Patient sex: M
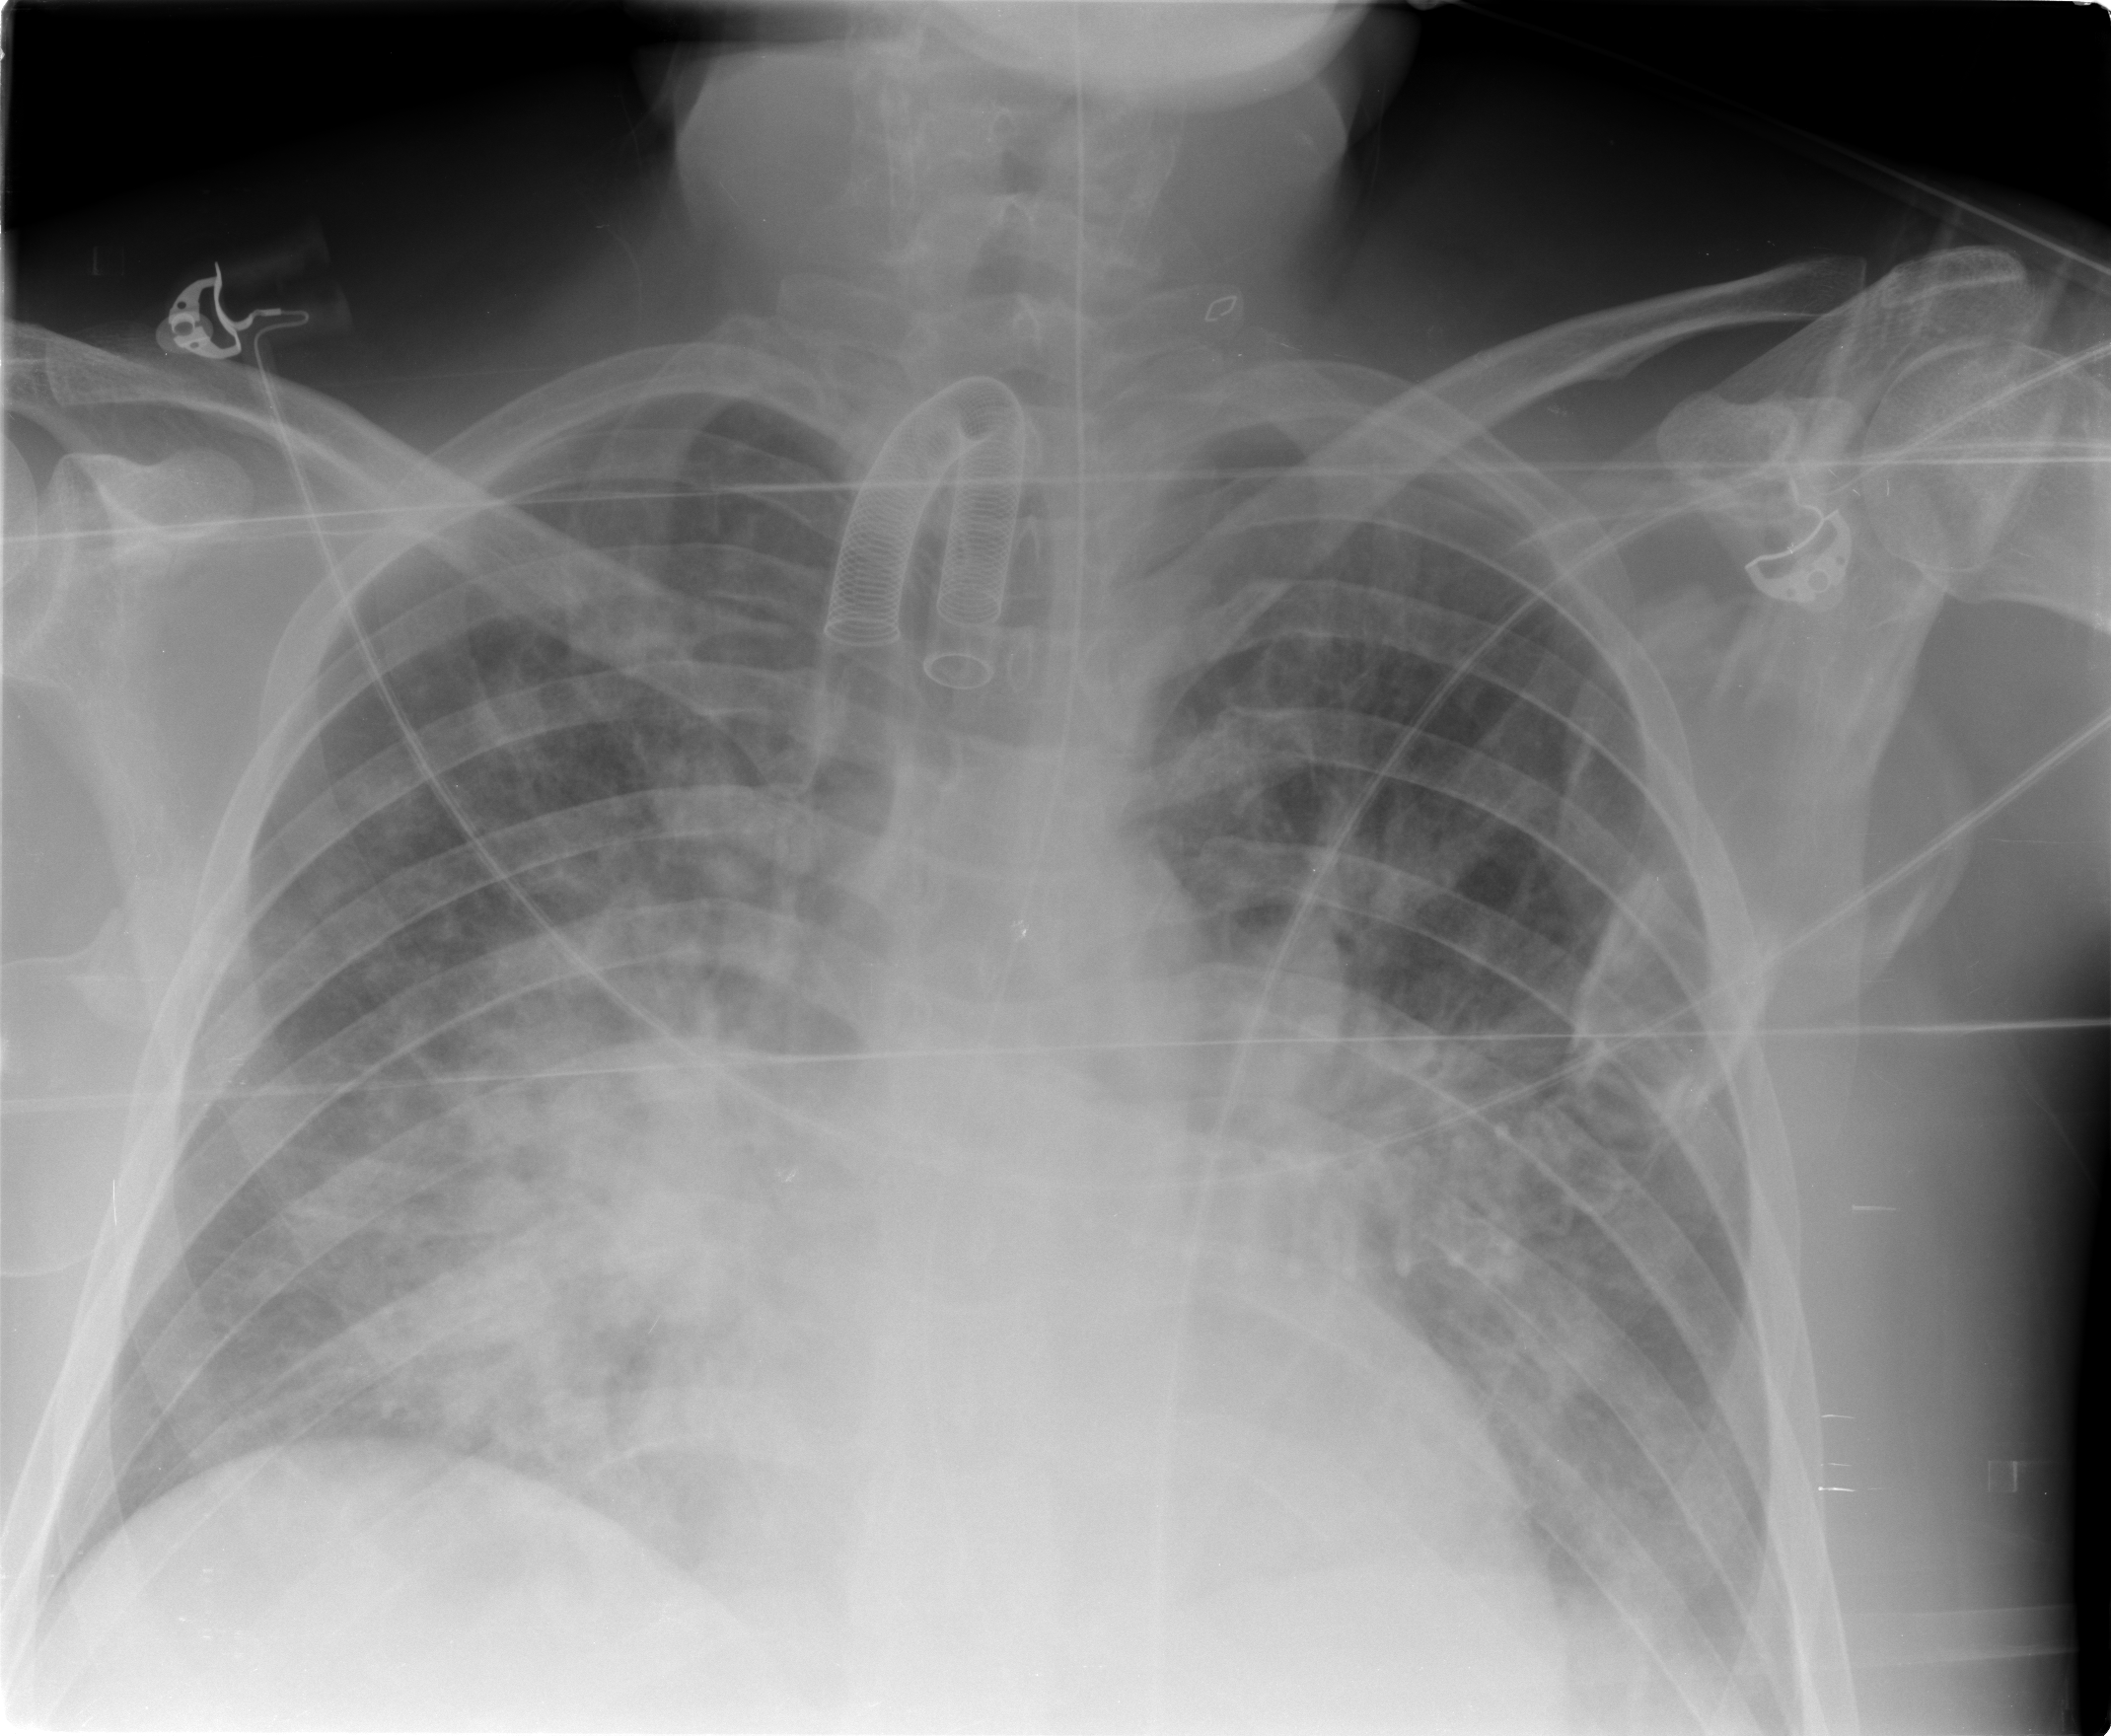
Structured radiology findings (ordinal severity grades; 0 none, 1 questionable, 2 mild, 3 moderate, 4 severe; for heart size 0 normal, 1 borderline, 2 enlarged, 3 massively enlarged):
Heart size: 0
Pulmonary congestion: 3
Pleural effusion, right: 2
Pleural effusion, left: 2
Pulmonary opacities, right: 3
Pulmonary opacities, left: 3
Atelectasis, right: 4
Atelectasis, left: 4